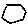
Label: hexagon